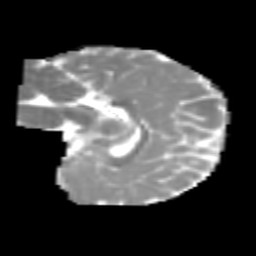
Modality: MD
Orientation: sagittal
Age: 6
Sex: female
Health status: healthy